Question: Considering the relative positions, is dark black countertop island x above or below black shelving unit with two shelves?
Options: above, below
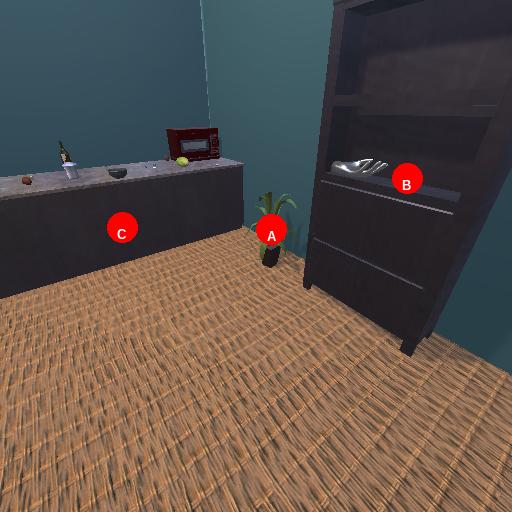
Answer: above